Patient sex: M
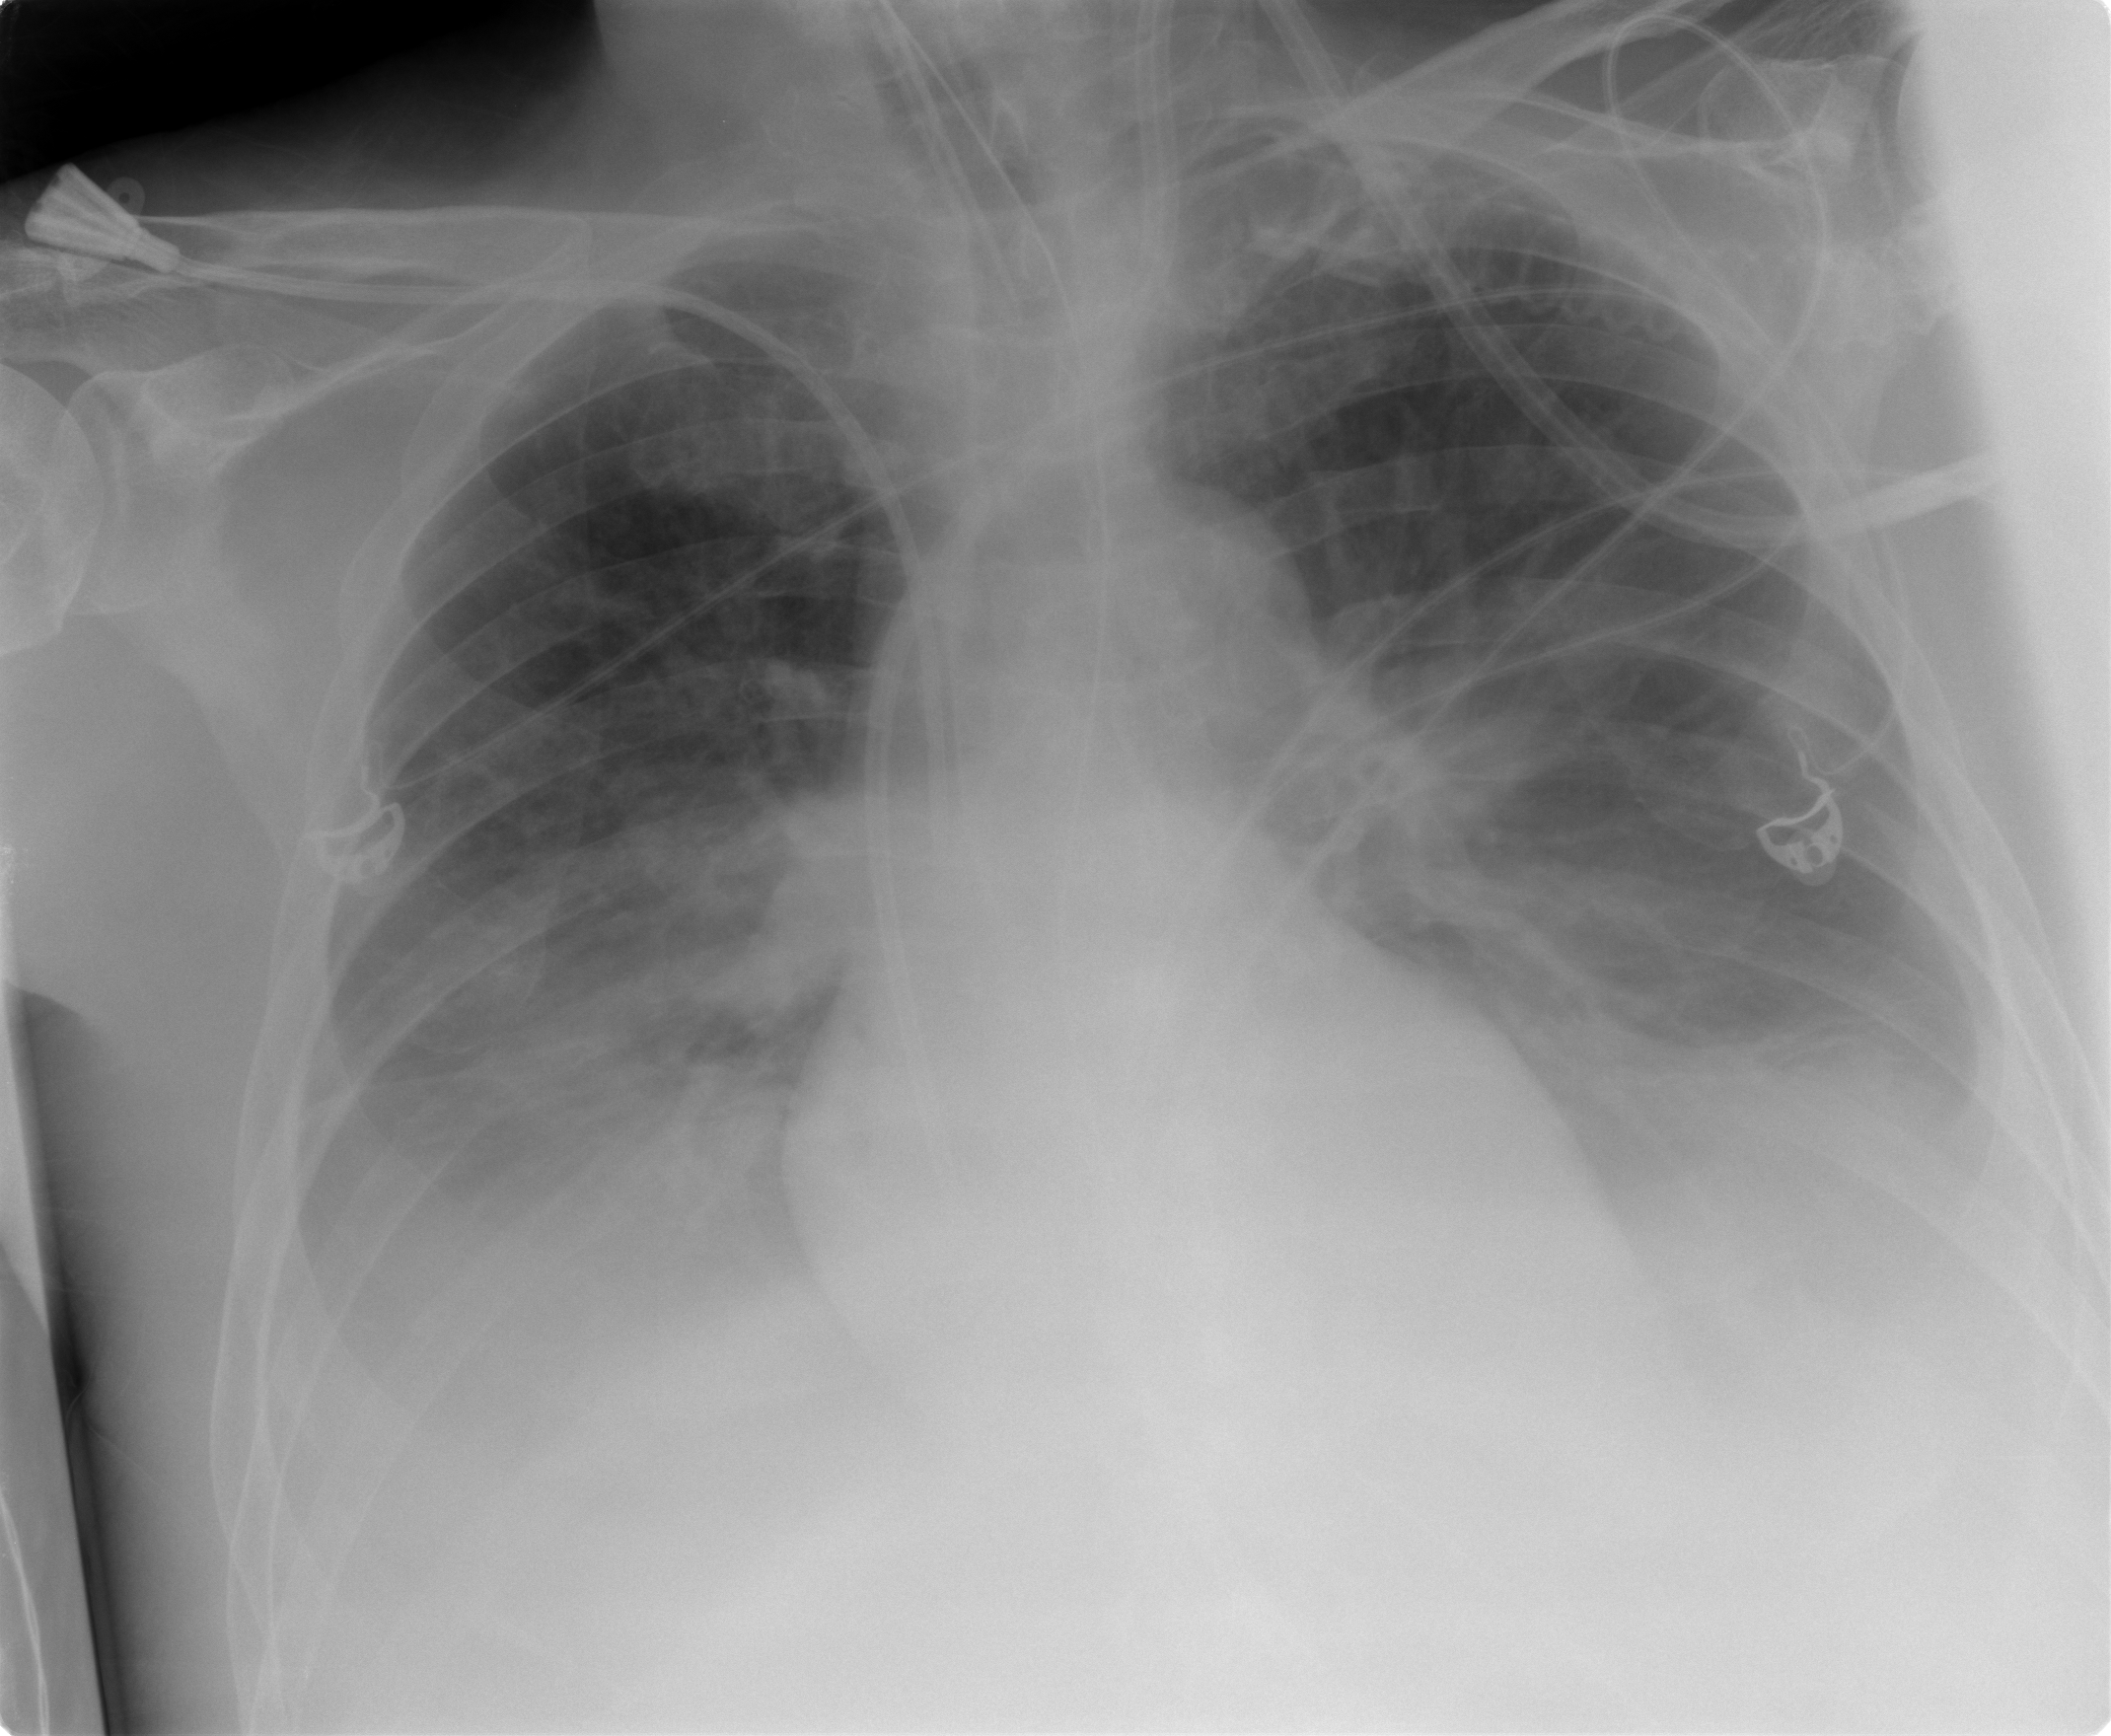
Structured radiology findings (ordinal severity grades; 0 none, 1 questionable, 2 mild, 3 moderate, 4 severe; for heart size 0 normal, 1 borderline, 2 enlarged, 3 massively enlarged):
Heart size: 0
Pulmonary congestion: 2
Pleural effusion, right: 2
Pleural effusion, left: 2
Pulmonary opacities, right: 0
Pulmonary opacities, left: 0
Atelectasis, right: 0
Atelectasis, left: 2